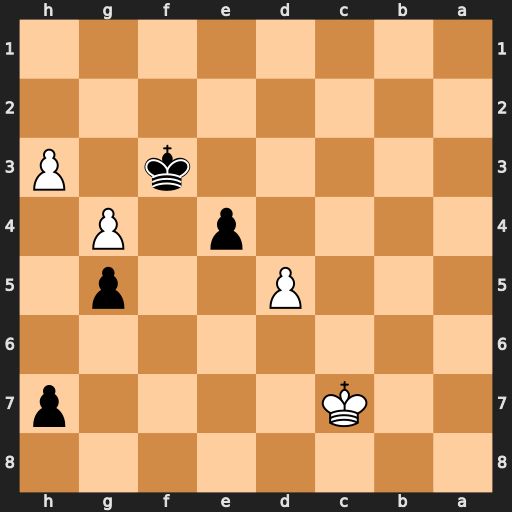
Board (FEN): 8/2K4p/8/3P2p1/4p1P1/5k1P/8/8
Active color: b
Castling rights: -
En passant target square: -
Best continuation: e3 d6 e2 d7 e1=Q d8=Q Qa5+